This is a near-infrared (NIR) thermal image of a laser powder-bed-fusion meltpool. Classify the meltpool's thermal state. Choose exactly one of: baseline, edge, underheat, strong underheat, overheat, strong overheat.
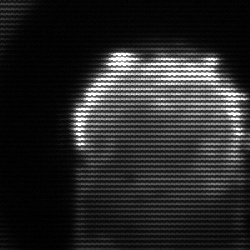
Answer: baseline